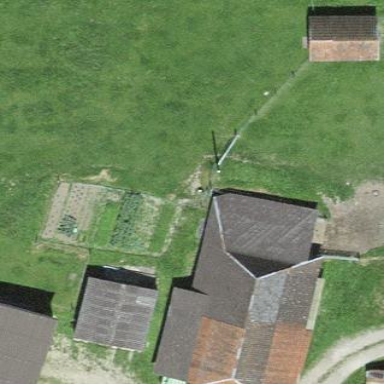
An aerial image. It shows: Barn.